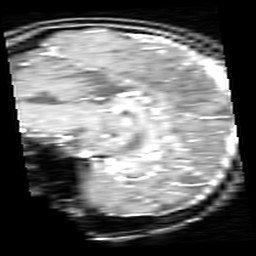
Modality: inplaneT1
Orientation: sagittal
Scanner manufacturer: ge
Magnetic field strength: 3 T
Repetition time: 0.2 s
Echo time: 0.0036 s